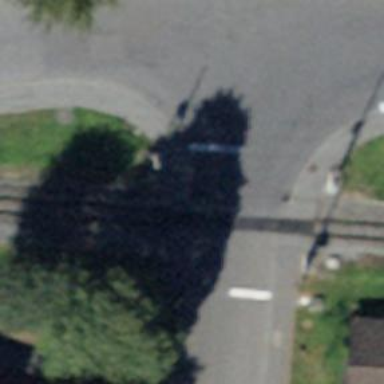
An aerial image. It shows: Level crossing with double half barrier.